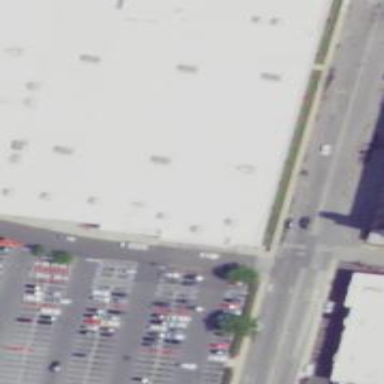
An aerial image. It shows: Department store building.